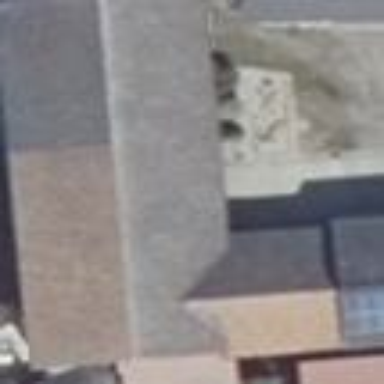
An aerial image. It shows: Building with gabled roof oriented along its structure. The roof is colored grey.